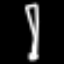
Label: pencil